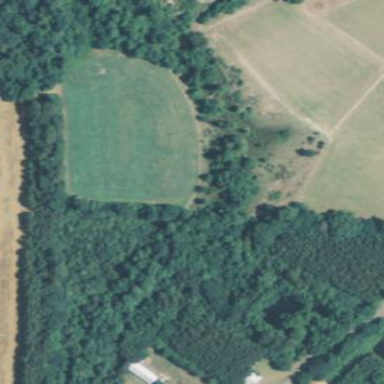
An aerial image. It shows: Mixed woodland area with variety of leaf types and cycles.